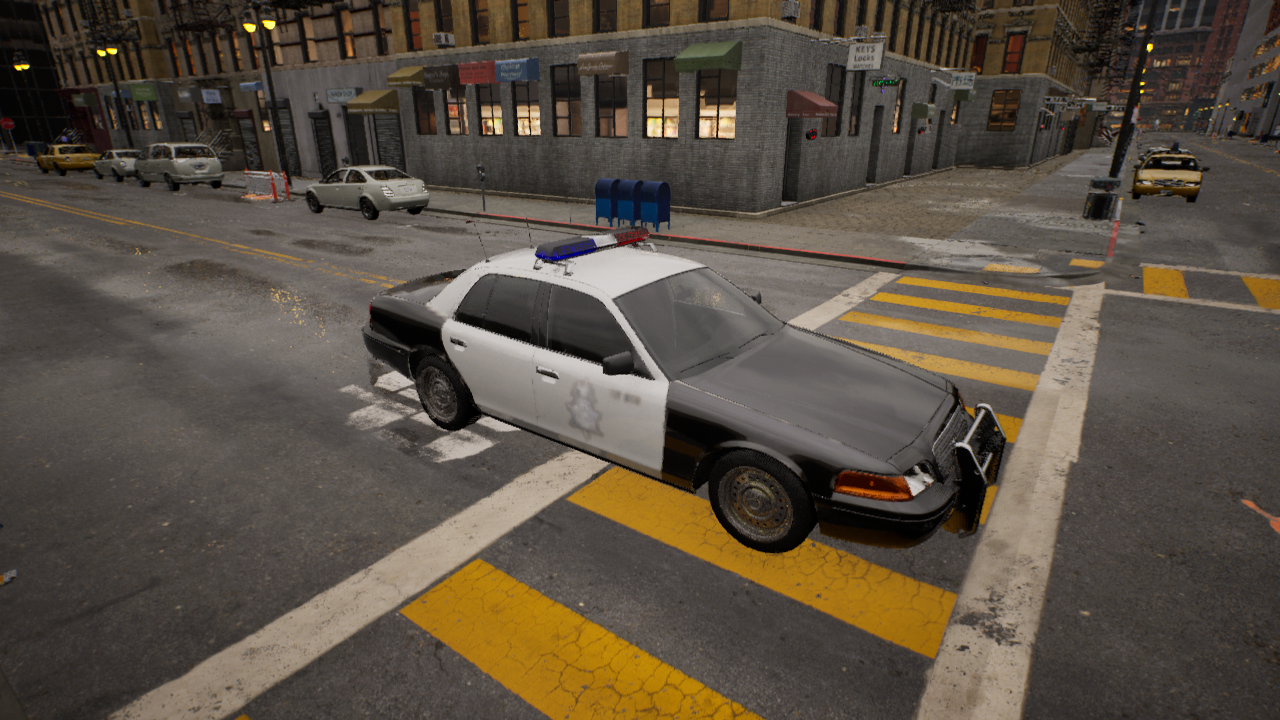
Venue: residential
Lighting: golden hour
Vehicle rig: sedan